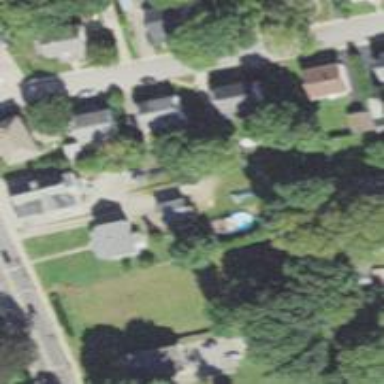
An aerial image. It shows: Residential driveway.